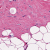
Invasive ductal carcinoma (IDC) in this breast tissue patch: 0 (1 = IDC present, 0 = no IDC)